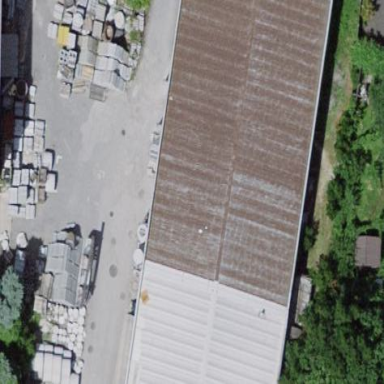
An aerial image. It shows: Commercial building.